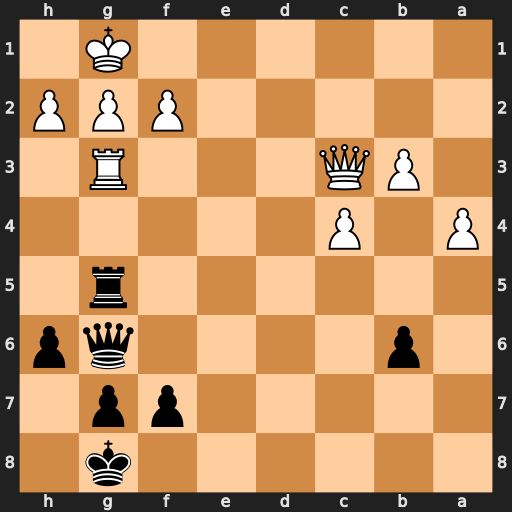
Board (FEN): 6k1/5pp1/1p4qp/6r1/P1P5/1PQ3R1/5PPP/6K1
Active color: b
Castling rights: -
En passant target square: -
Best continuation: Qb1+ Qc1 Qxc1#